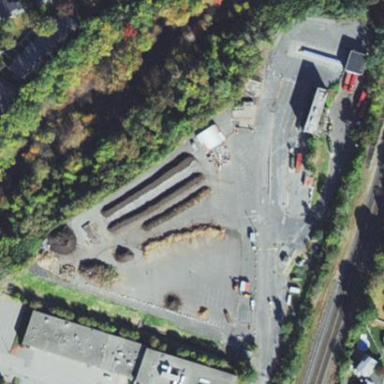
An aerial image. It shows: Recycling center.